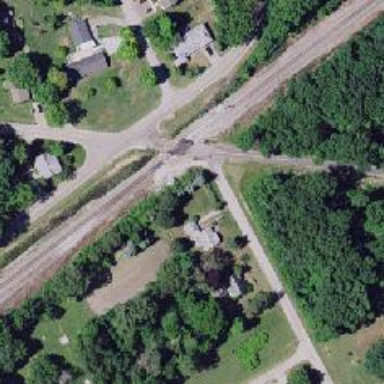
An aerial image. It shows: Railway spur junction.